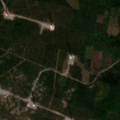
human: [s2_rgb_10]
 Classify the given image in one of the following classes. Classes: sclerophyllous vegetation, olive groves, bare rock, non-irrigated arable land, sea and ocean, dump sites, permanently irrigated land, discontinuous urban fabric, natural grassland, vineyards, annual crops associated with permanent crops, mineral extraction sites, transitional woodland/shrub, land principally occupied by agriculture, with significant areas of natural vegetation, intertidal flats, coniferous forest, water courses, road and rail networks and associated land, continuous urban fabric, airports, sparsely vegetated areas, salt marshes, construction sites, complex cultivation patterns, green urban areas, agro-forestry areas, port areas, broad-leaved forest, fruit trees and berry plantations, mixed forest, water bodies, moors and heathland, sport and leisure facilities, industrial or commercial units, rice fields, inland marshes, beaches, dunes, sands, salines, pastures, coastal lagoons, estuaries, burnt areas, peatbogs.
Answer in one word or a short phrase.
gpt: coniferous forest, mixed forest, transitional woodland/shrub